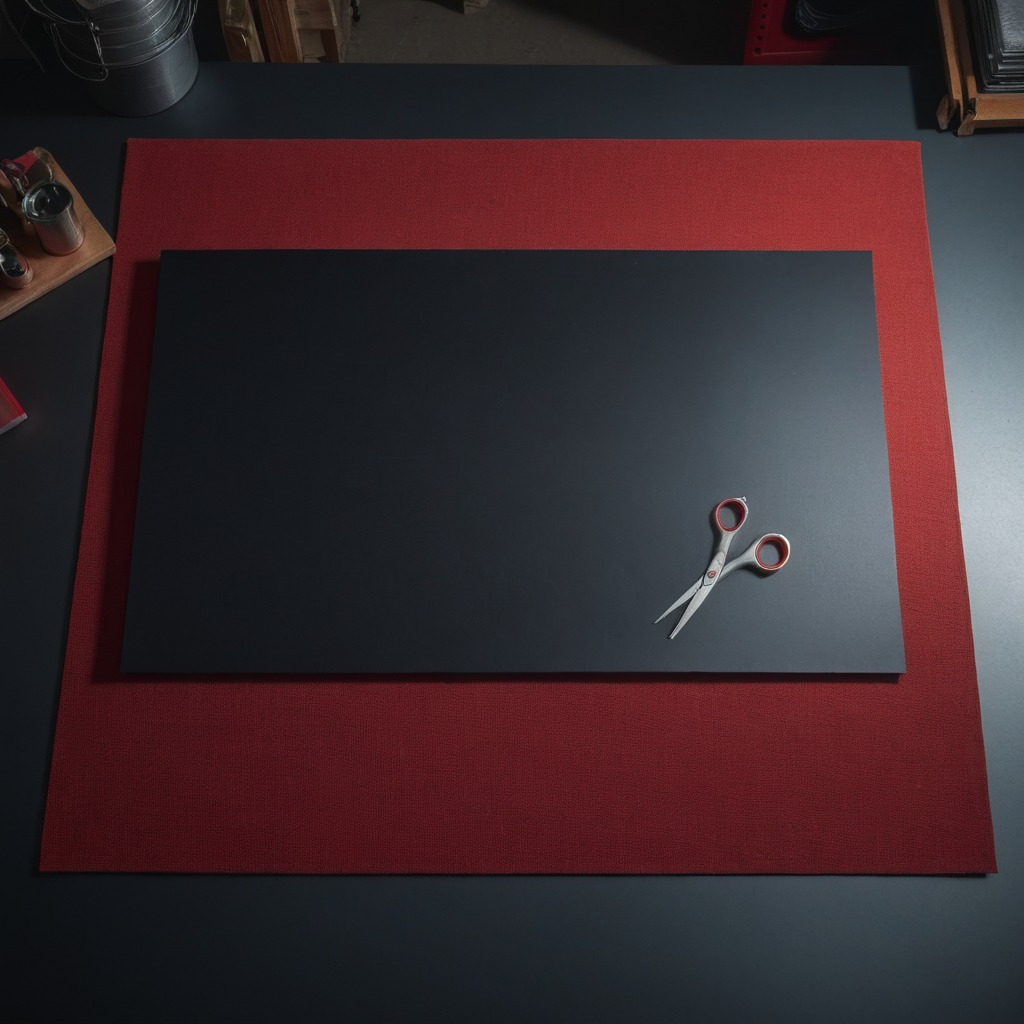
A scissor lies on the tabletop.